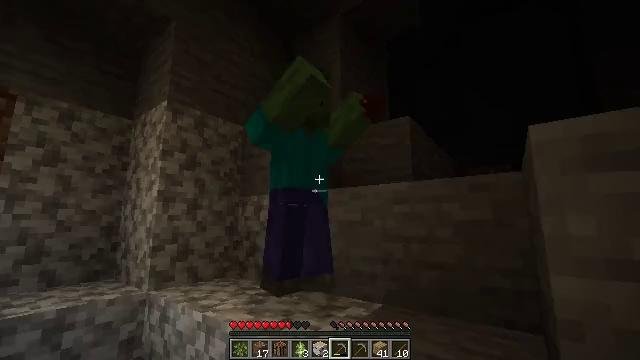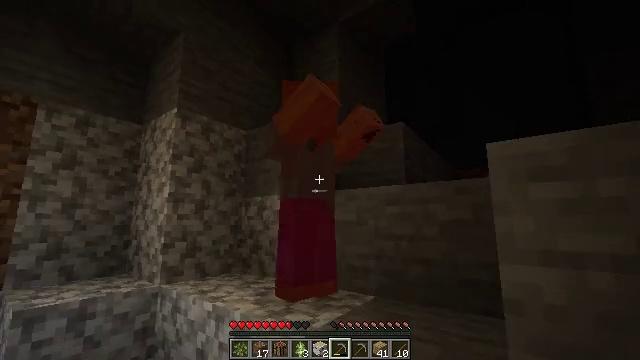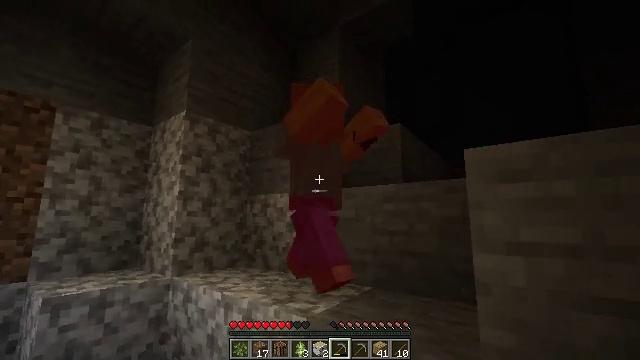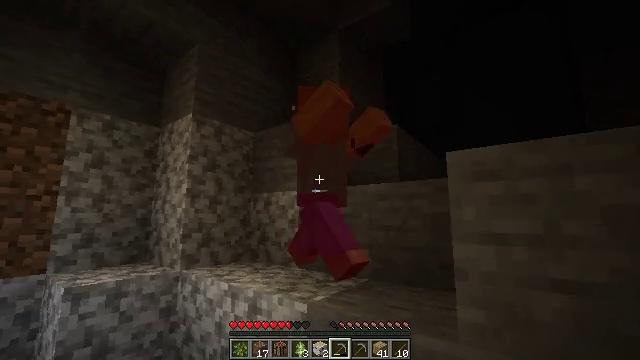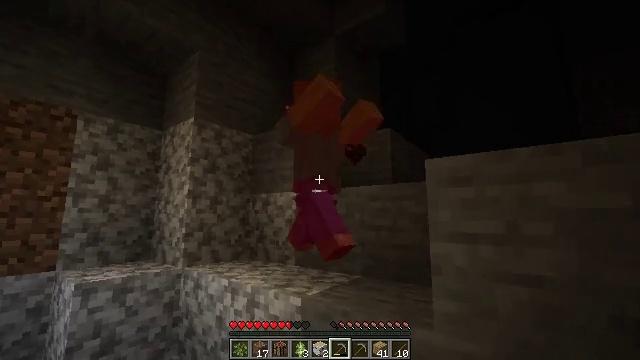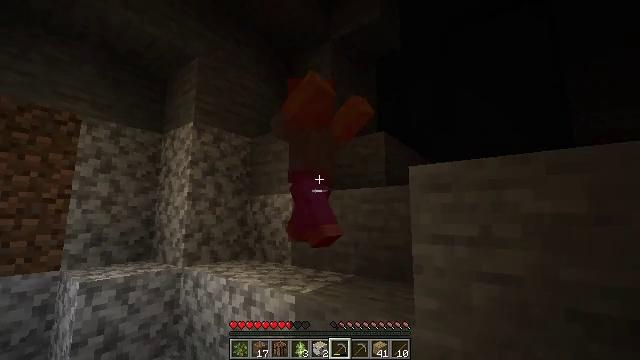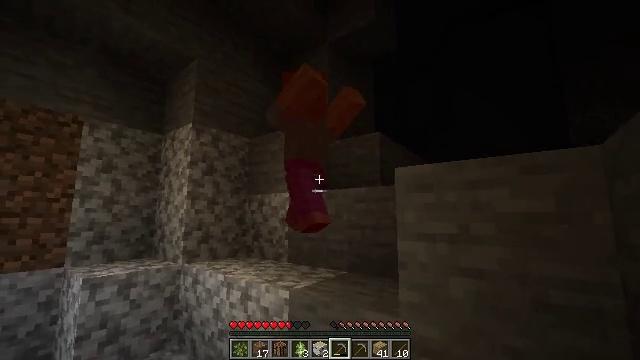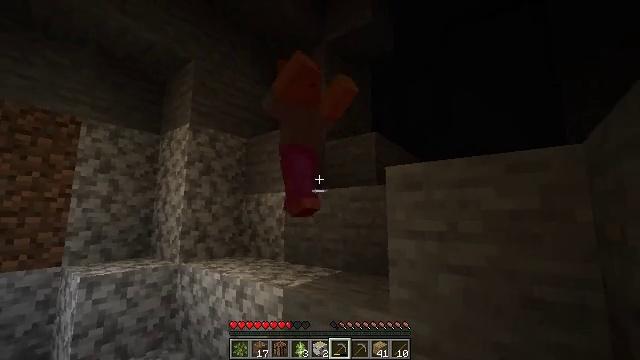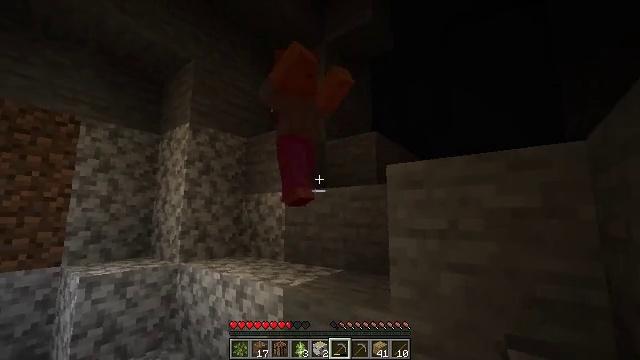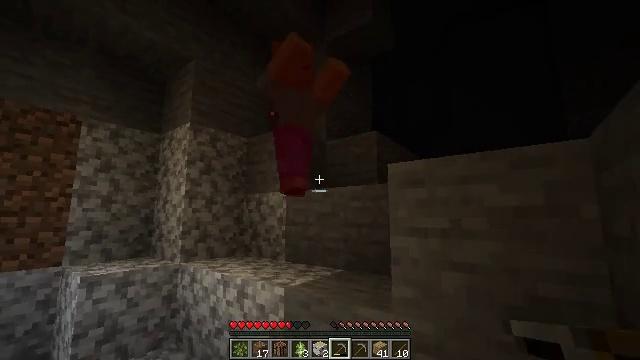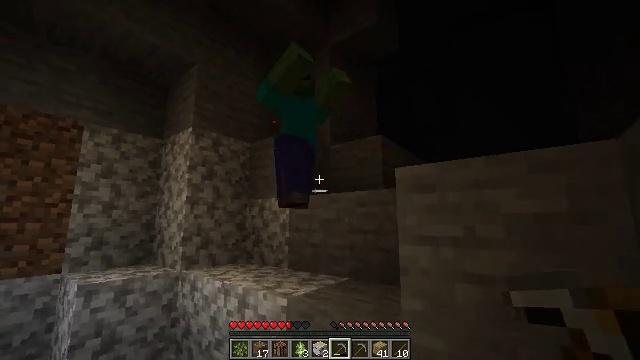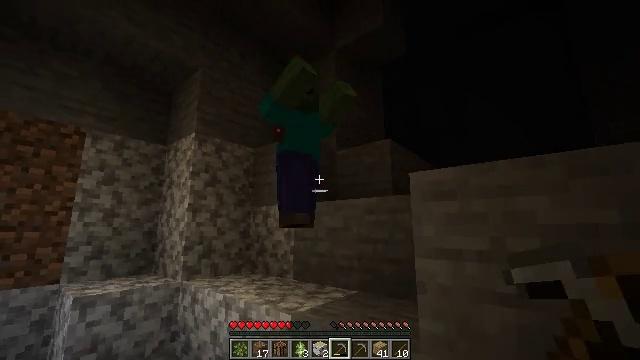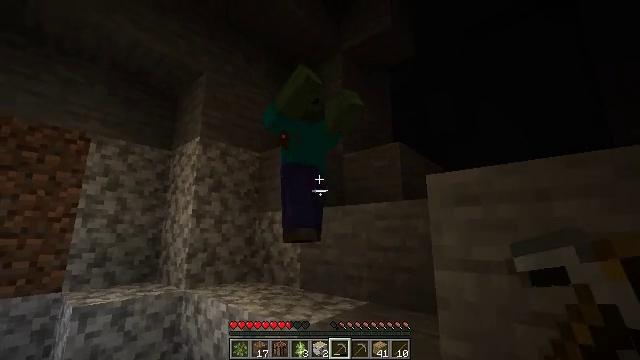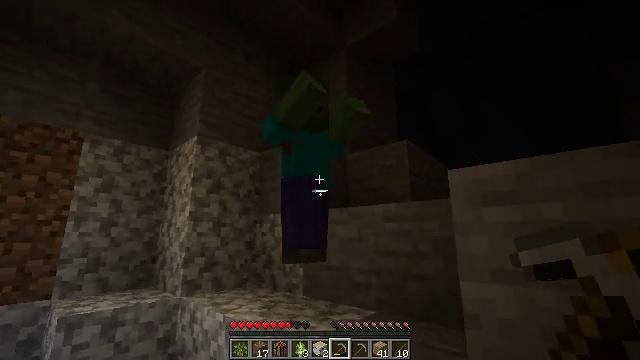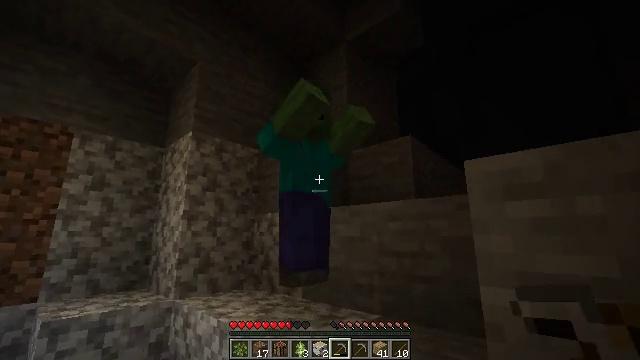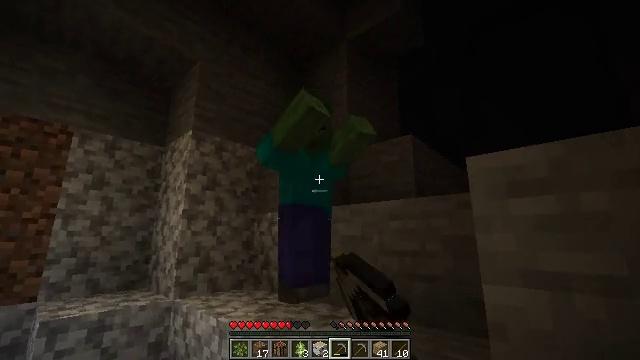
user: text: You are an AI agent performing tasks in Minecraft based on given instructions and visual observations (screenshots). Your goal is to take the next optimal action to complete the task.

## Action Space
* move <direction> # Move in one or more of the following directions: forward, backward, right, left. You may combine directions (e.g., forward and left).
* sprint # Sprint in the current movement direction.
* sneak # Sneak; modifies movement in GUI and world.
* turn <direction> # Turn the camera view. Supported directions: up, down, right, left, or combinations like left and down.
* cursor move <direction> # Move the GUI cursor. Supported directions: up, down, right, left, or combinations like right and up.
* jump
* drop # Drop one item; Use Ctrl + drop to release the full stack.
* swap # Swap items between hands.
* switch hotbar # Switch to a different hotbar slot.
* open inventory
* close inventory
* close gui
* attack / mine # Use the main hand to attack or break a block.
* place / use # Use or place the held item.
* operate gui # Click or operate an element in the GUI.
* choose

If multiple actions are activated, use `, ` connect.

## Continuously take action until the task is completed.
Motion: motion action
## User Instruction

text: Kill a zombie.
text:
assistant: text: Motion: move back
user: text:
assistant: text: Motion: move back
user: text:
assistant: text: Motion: move back
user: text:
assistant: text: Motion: move back and move right
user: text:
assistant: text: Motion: move back and move right
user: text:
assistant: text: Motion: move right
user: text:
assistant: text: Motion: no_op
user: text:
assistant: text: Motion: no_op
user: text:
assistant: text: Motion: no_op
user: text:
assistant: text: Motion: move forward, turn up
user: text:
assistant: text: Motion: move forward, turn left and up
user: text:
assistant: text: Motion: move forward, turn left and up
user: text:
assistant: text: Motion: move forward
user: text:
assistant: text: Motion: attack / mine
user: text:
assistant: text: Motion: move back, attack / mine
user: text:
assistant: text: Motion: move back, attack / mine
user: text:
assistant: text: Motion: move back, turn down
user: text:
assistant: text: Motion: move back
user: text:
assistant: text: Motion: no_op